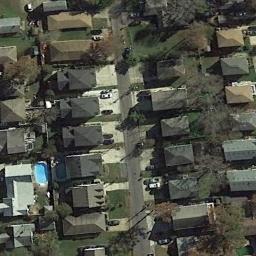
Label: dense_residential